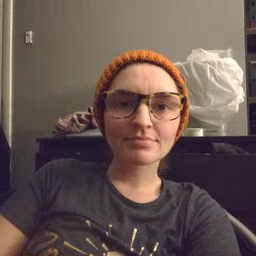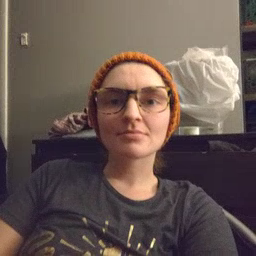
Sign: vacuum